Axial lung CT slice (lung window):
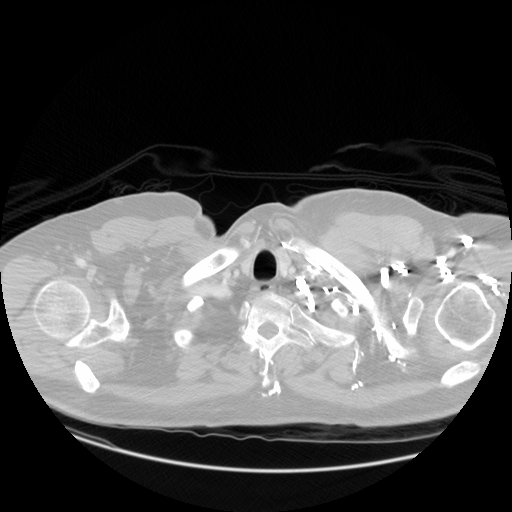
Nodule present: no